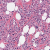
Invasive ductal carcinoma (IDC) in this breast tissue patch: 1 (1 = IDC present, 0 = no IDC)